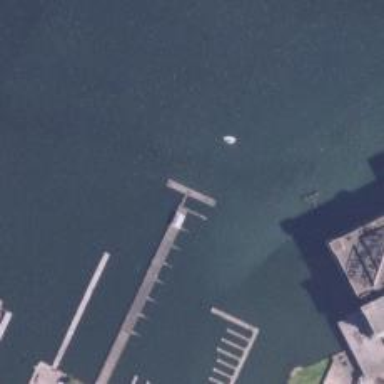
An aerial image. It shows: Man-made pier.